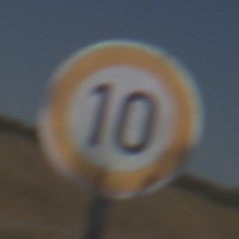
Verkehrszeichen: Geschwindigkeit10
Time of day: Midday
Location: Outdoor (RoadRail)
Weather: Clear
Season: Summer
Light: Natural